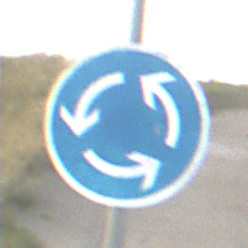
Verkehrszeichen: Kreisverkehr
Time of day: SunriseSunset
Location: Outdoor (RoadRail)
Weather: PartlyCloudy
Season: NotSpecified
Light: Natural